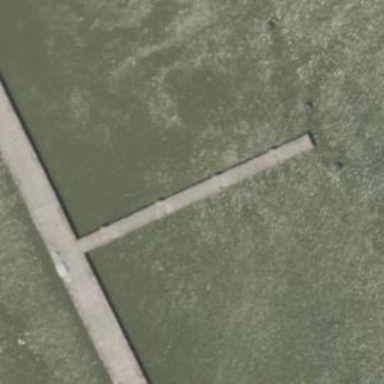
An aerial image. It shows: Man-made pier.